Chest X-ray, PA view. Patient: 58 years old, sex M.
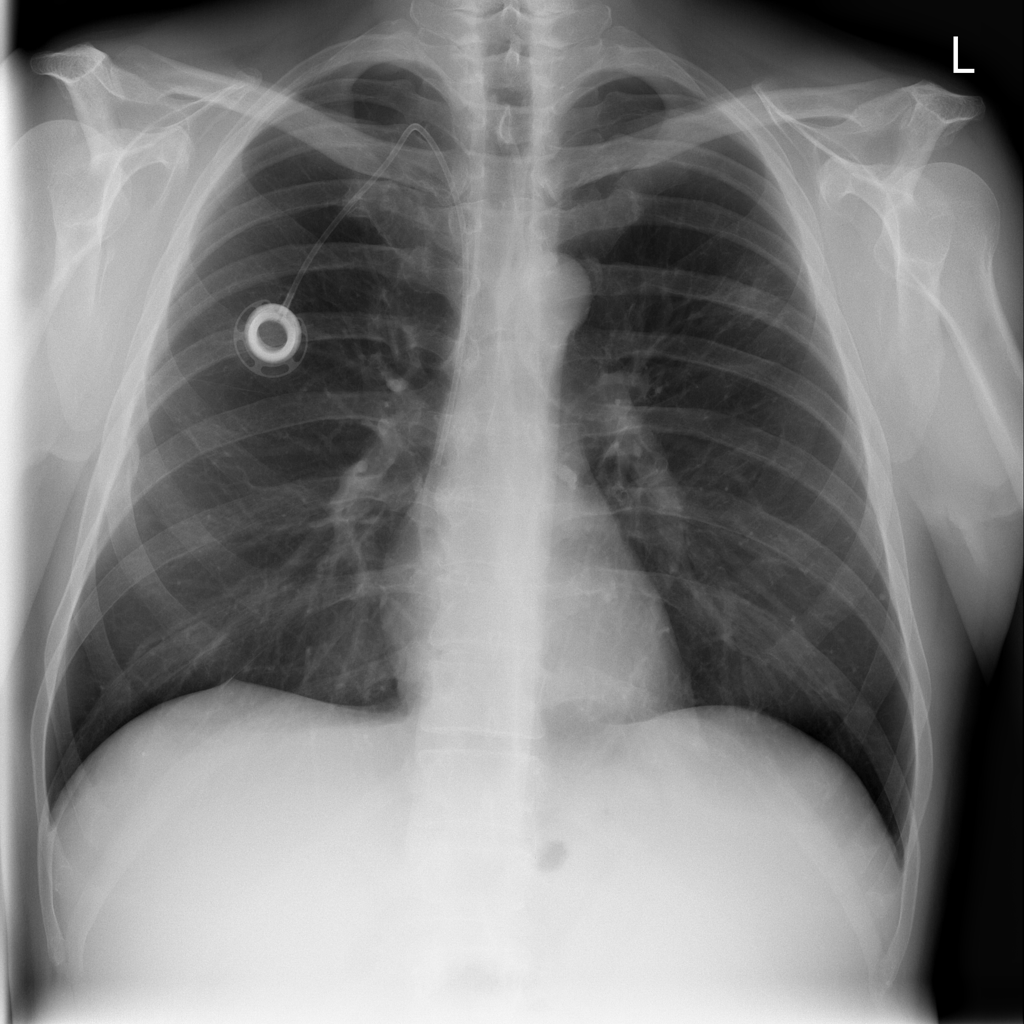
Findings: Nodule